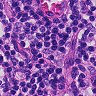
Metastatic tissue present: no